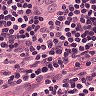
Metastatic tissue present: no